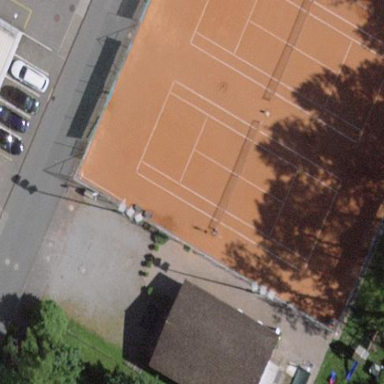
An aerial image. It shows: Tennis court on the leisure land pitch.